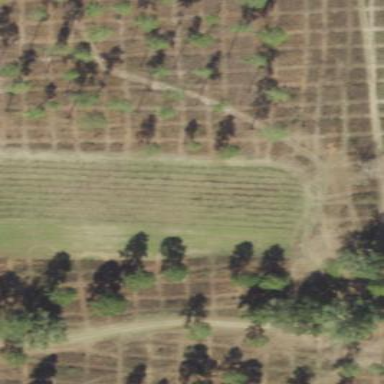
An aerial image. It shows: Orchard.